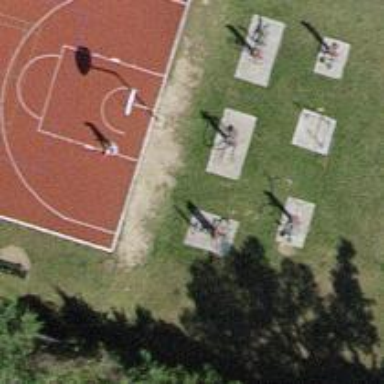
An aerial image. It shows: Fitness station in leisure land area.